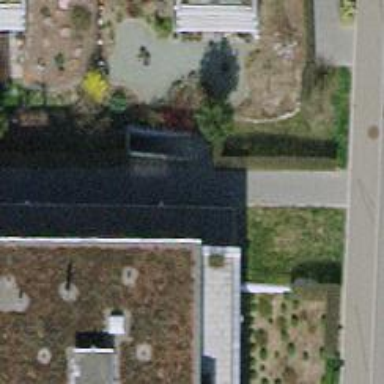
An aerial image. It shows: Concrete steps.